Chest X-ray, AP view. Patient: 44 years old, sex M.
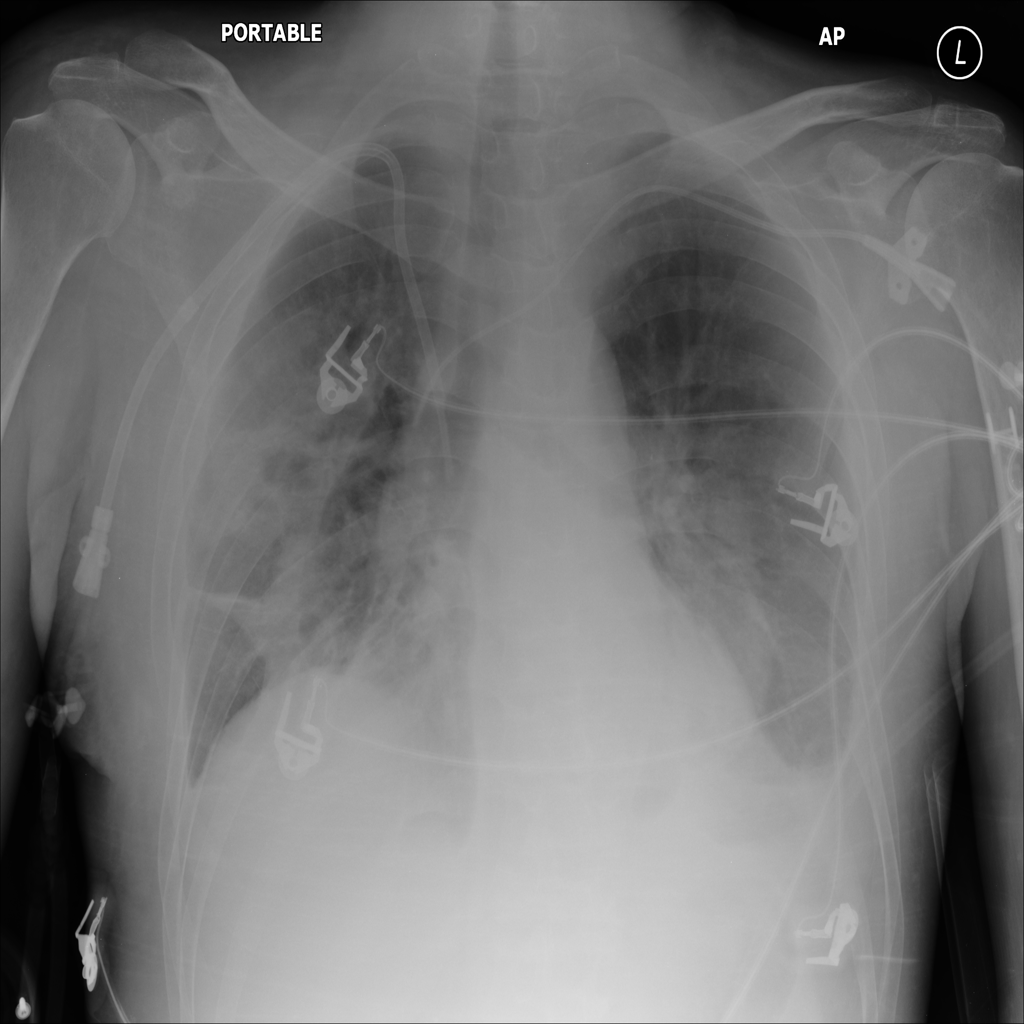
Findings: Infiltration